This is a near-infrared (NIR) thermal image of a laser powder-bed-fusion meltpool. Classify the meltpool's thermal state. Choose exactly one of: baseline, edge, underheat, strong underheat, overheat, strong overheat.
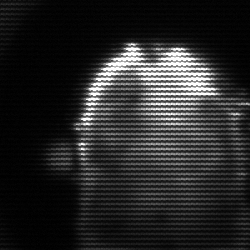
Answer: baseline